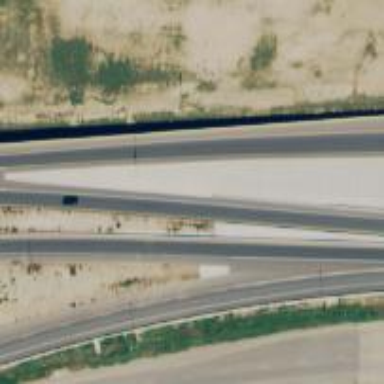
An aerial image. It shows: Motorway link.